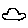
Label: cloud